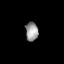
Tissue: lung
Cell type: Epithelial cells
Senescence score: 0.2404
Nuclear area (px): 235
Mean DAPI intensity: 151.906